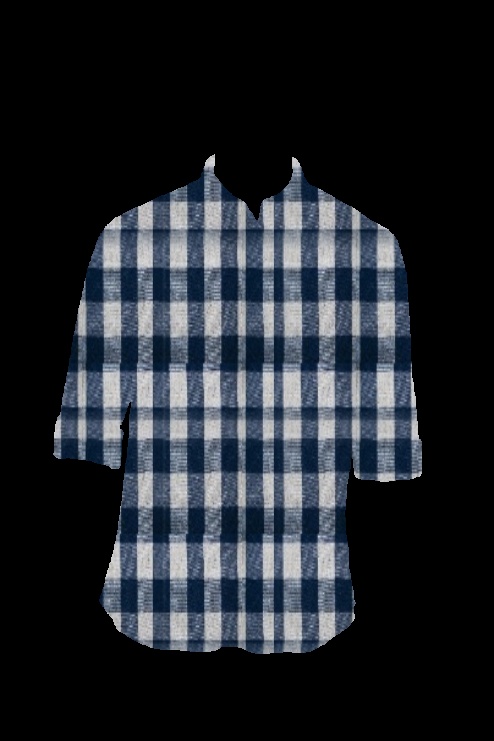
navy blue plaid button up tee